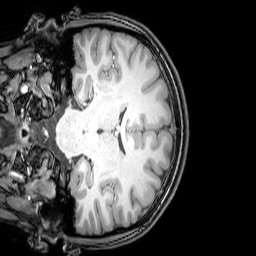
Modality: T1w
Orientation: coronal
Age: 22
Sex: female
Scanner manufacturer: philips
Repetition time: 0.008134 s
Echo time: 0.00372 s